Field crop: maize
Growth stage: 2
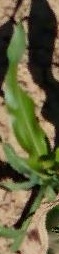
Species: maize